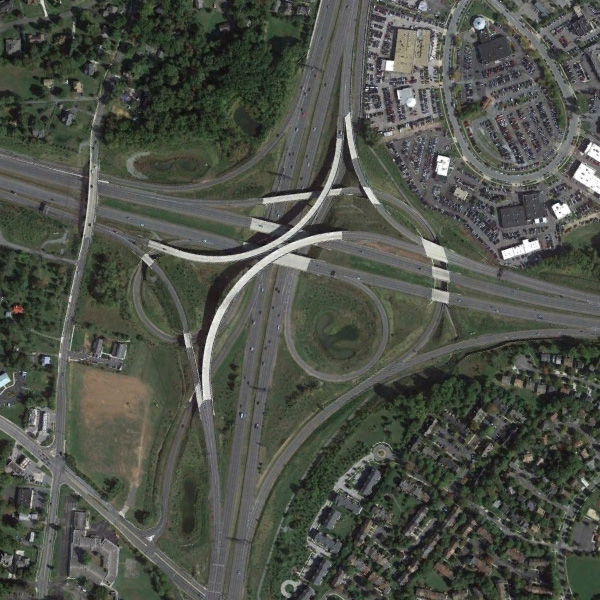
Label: Viaduct